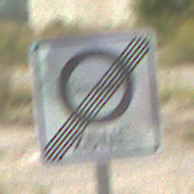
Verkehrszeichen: EndeUmweltzone
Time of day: Midday
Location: Outdoor (Suburban)
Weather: PartlyCloudy
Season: Summer
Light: Natural